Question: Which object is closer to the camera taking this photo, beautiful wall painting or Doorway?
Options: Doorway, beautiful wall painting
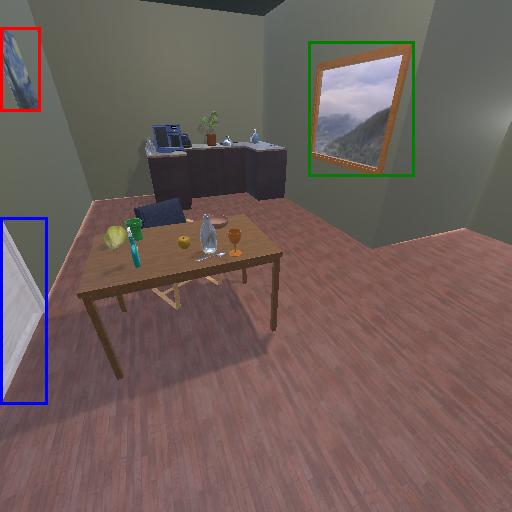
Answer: Doorway